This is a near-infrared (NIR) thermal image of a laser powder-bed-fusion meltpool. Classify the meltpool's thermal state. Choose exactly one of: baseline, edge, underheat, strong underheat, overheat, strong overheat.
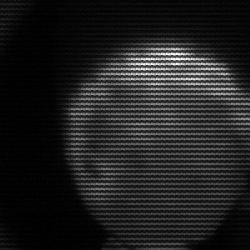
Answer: edge